RGB frame:
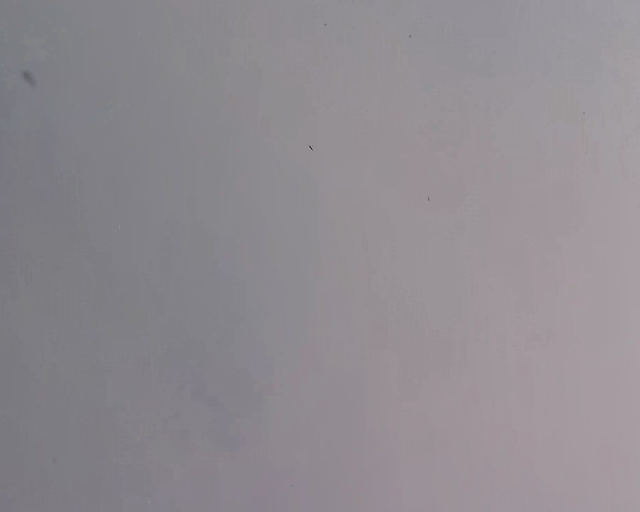
Thermal frame:
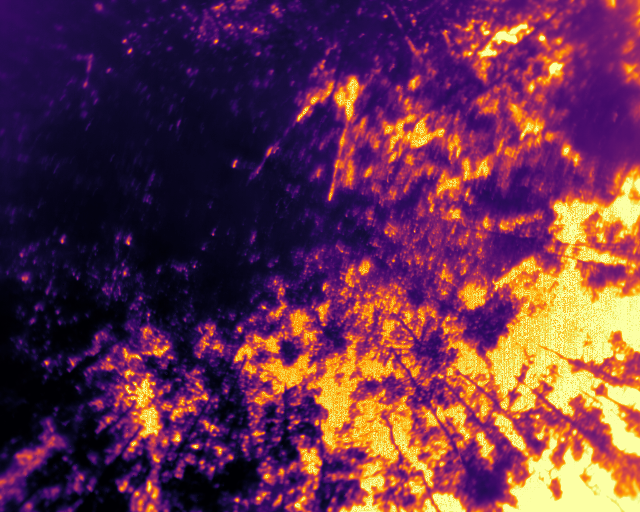
Captured: 2026-02-27 02:39:21
Pixels at or above 80 °C: 138954 (fraction of frame: 0.4241)